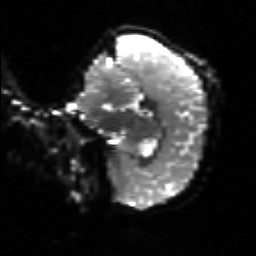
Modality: sbref
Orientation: sagittal
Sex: female
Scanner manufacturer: siemens
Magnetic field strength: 3 T
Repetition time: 5 s
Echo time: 0.071 s